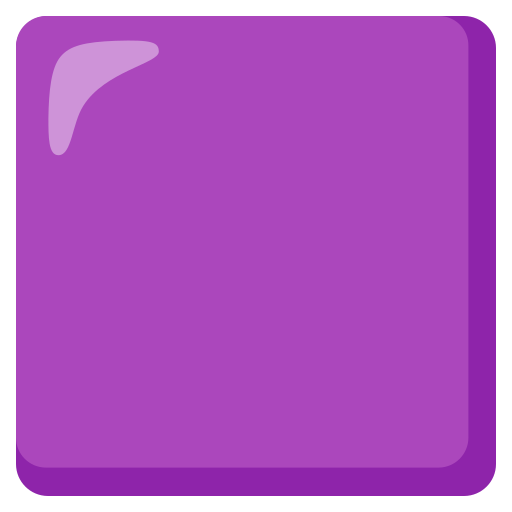
Emoji: 🟪